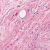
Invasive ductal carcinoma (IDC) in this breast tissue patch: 1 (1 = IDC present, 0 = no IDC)